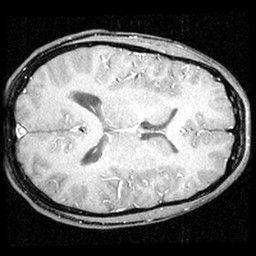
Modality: inplaneT1
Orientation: axial
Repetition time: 0.2 s
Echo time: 0.0036 s